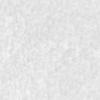
Label: no_change